Question: I'm using Jquery validation plugin to check if a radio is checked before submitting my form, it's working just fine..
My problem is in the way the error message is displayed, I know that the plugin uses the tag to show the error message for each input. But I'm already using the label tag for these radio element as follows :
'''
<label><input type="radio" name="A2-3" value="Oui"> Oui </label>
'''
(to be able to check the radio by clicking on the word)
So when the radio isn't checked and the error message is added, all is messed up like the picture bellow:

the message should appear under the two choices
Any ideas how to solve this ?
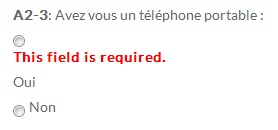
Answer: You can use validation errorPlacement option
An example:
JS Fiddle: <URL>
html to display errors
'''
<div class="form_field">
<div class="error_message_holder"></div>
<!-- your text field goes here -->
<label>Field Name:</label>
<input type="text" class="required" name="..." ...>
</div>
<!-- you can have other elements similar to above -->
'''
and javascript
'''
$('form').validate({
errorPlacement: function(error, element) {
error.html('your error message here');
if(element.closest('.form_field').find('label.error').length == 0){
error.insertBefore( element.closest('.form_field').find('.error_message_holder') );
}
}
});
'''